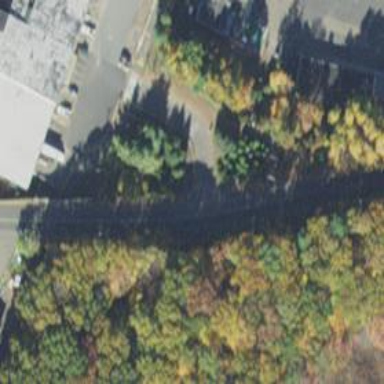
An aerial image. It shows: Asphalt cycleway.